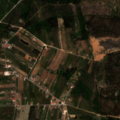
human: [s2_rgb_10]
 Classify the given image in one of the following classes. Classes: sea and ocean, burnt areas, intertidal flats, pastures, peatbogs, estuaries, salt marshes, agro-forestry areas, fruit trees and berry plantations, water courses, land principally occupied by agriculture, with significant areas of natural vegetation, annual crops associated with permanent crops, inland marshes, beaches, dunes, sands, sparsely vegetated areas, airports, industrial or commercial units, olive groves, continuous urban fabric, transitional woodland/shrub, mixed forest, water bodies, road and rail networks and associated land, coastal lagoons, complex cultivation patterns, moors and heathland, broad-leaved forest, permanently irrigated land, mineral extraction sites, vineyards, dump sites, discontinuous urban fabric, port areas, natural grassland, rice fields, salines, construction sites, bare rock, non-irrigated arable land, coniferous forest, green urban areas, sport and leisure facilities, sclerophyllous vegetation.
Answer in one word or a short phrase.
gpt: complex cultivation patterns, land principally occupied by agriculture, with significant areas of natural vegetation, broad-leaved forest, transitional woodland/shrub